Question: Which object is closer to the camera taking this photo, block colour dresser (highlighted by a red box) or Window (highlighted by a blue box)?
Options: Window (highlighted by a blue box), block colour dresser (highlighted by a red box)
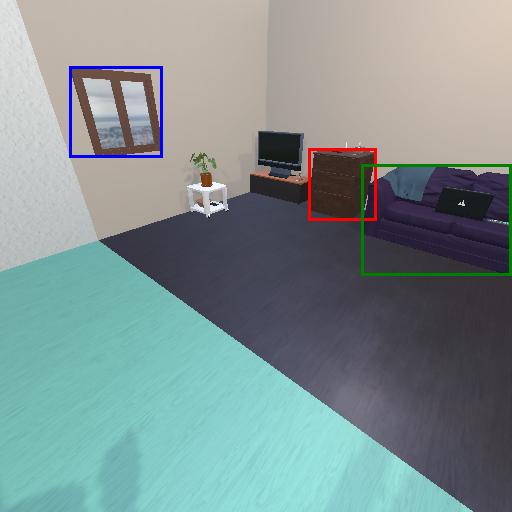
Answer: Window (highlighted by a blue box)